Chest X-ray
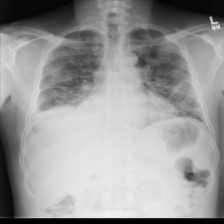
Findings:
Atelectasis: positive
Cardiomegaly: negative
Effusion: positive
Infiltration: positive
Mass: negative
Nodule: negative
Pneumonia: negative
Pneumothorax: negative
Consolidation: positive
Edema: negative
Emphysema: negative
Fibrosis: negative
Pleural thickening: negative
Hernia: negative